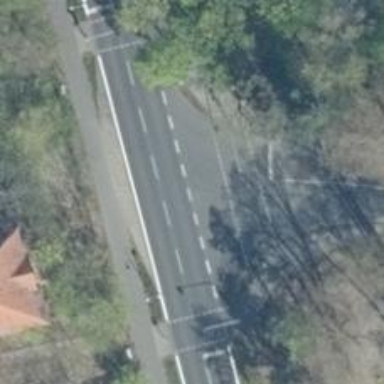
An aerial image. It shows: Road with traffic signals.